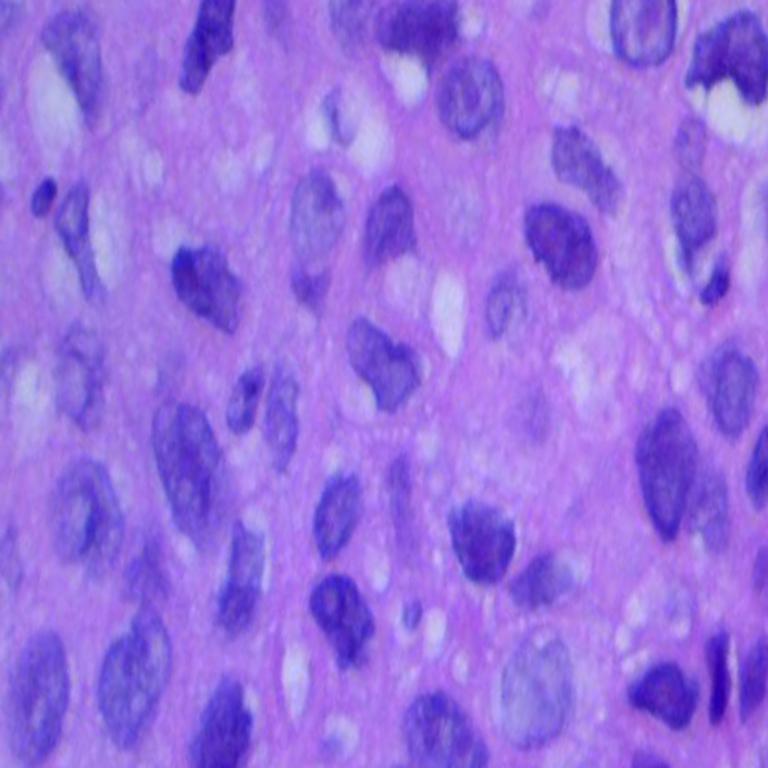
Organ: lung
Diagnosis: squamous carcinomas